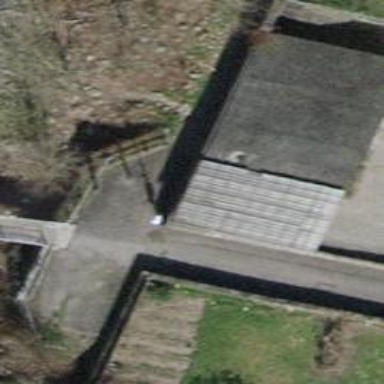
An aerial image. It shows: Group of garages.